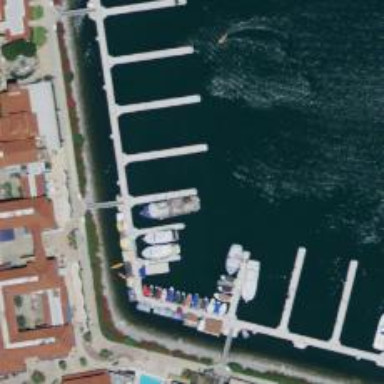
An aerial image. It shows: Man-made pier.